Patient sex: M
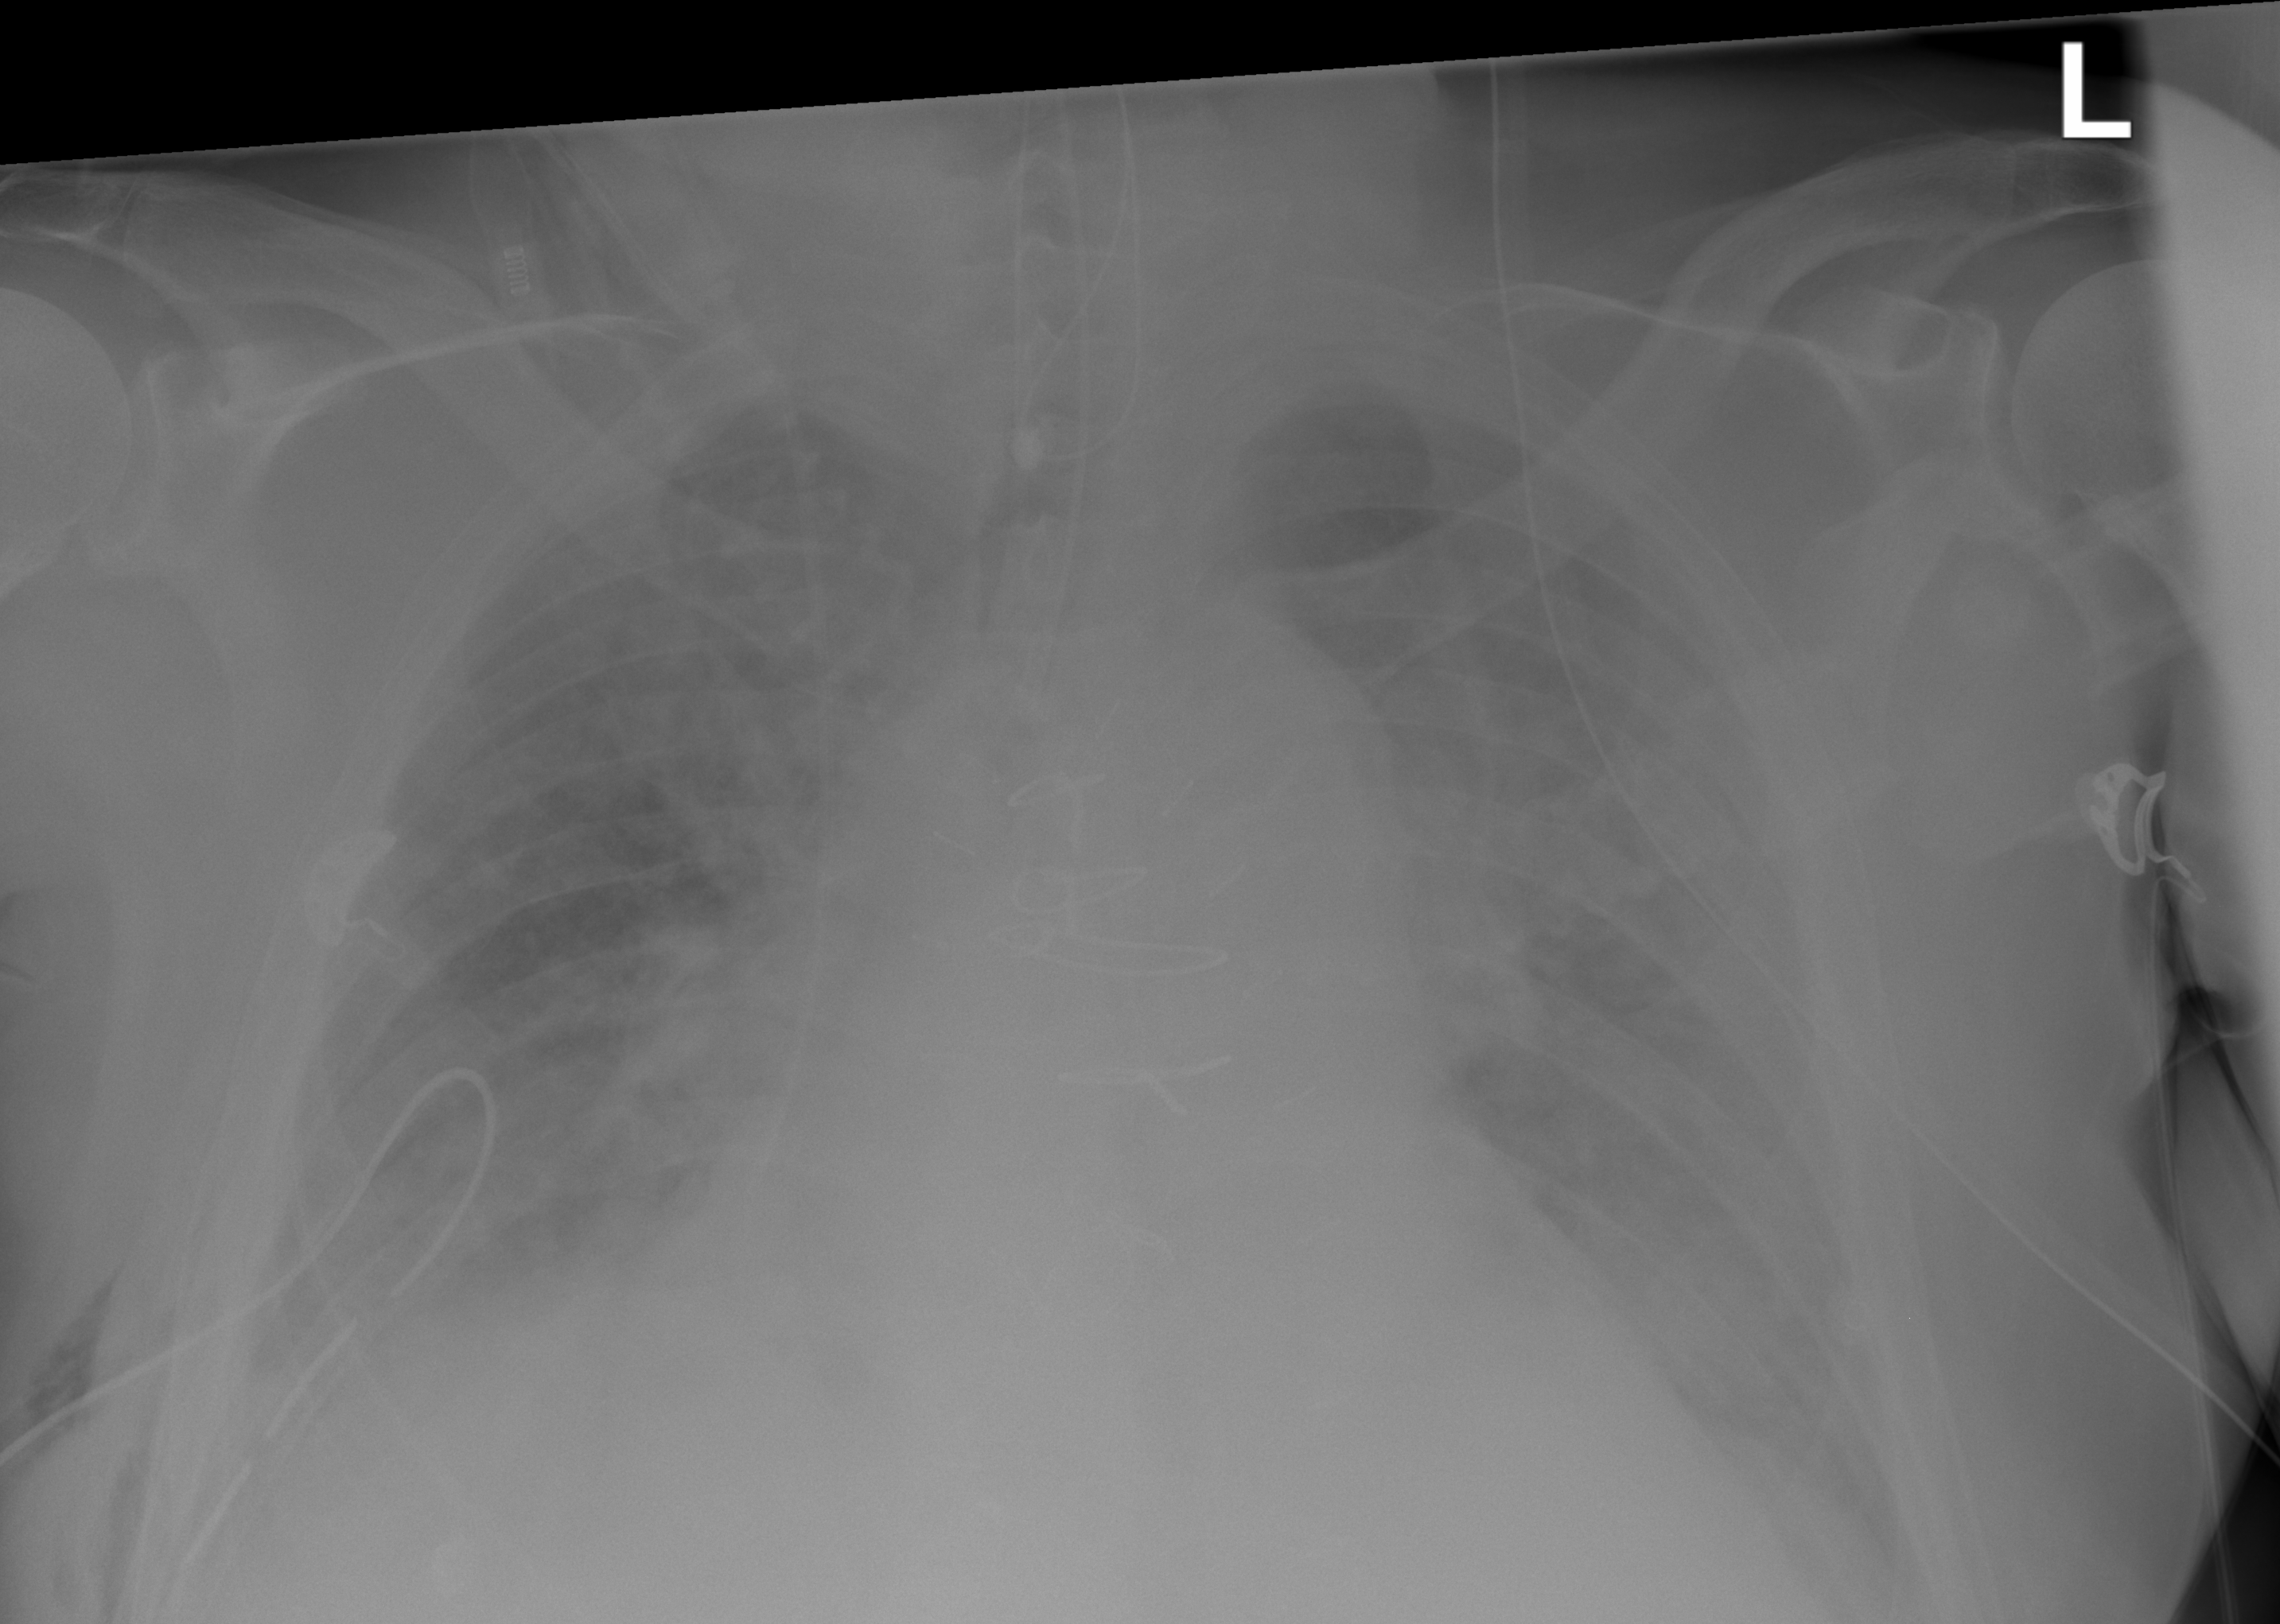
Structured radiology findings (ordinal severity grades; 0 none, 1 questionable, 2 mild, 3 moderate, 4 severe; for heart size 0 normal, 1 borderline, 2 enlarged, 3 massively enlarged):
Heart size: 2
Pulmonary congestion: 2
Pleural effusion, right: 2
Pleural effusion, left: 2
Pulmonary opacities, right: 0
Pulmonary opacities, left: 0
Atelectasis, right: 2
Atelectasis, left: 2